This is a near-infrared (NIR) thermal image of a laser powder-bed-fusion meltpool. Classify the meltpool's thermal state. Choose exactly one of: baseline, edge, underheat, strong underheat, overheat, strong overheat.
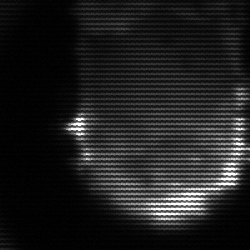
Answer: baseline